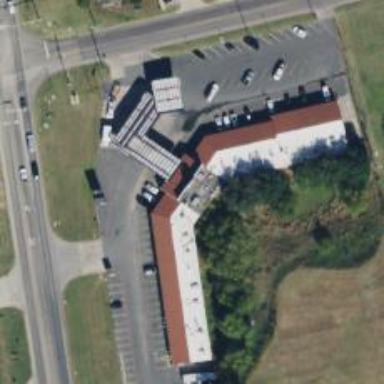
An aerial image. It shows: Convenience shop.